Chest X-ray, PA view. Patient: 22 years old, sex F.
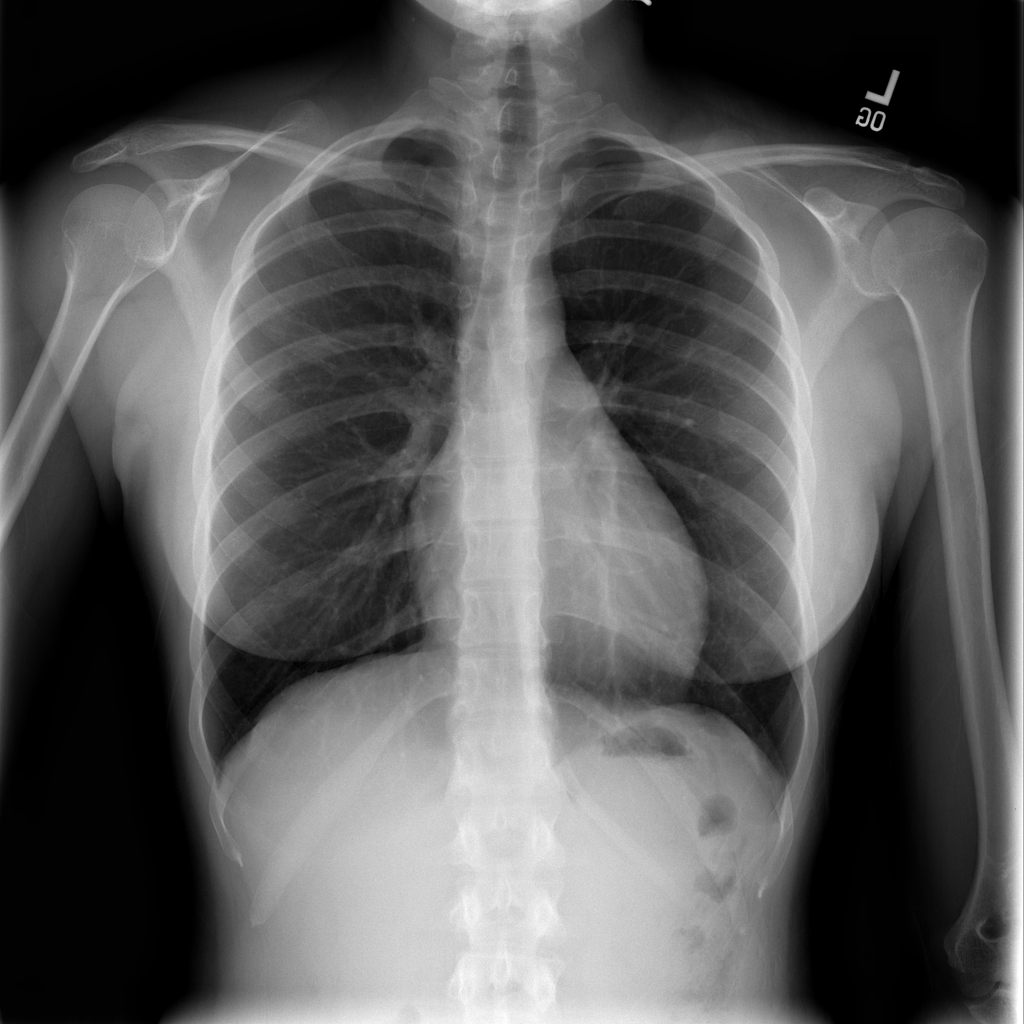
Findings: No Finding